Interaction volume radius: 5 \u00c5
Interaction volume height: 20 \u00c5
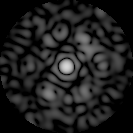
Disorder parameter: 0.7124